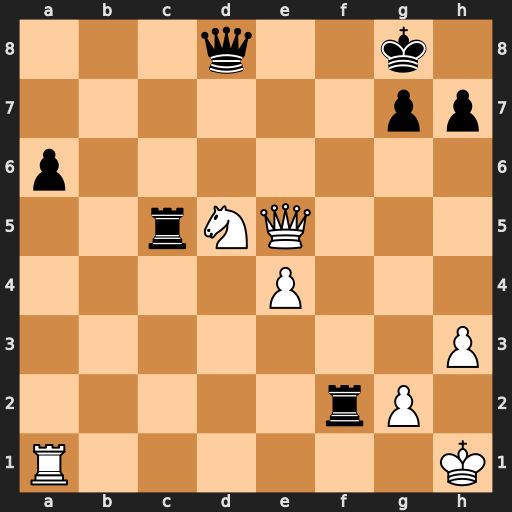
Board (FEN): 3q2k1/6pp/p7/2rNQ3/4P3/7P/5rP1/R6K
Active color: w
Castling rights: -
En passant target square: -
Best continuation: Ne7+ Kh8 Qxc5